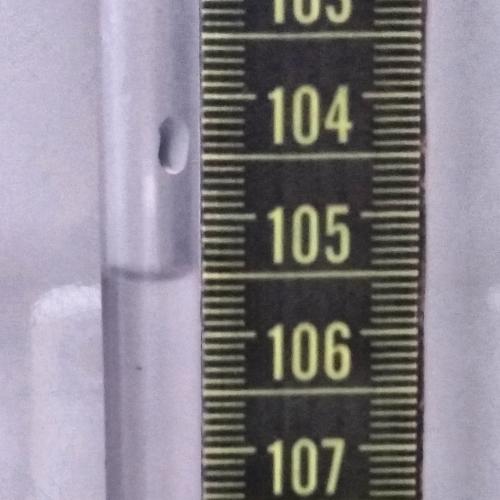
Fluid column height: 105.5 cm